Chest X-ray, AP view. Patient: 3 years old, sex F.
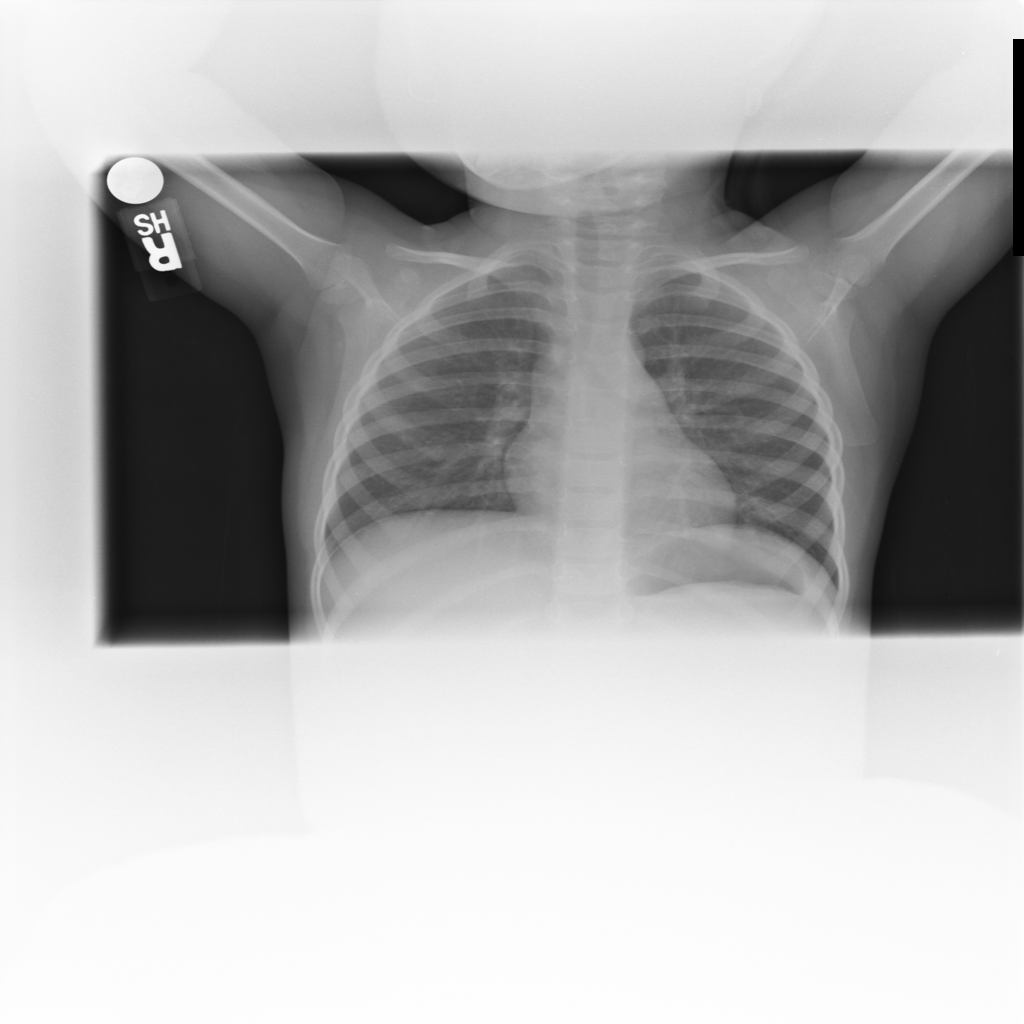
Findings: No Finding